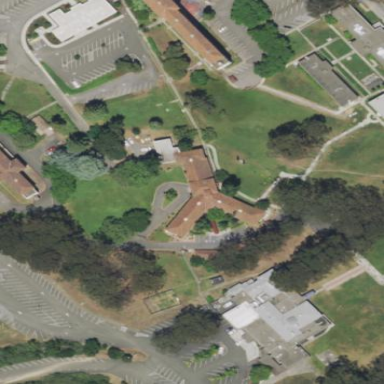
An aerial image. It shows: University building that serves as school.